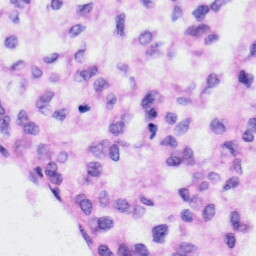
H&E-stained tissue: Liver